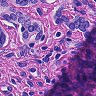
Metastatic tissue present: yes